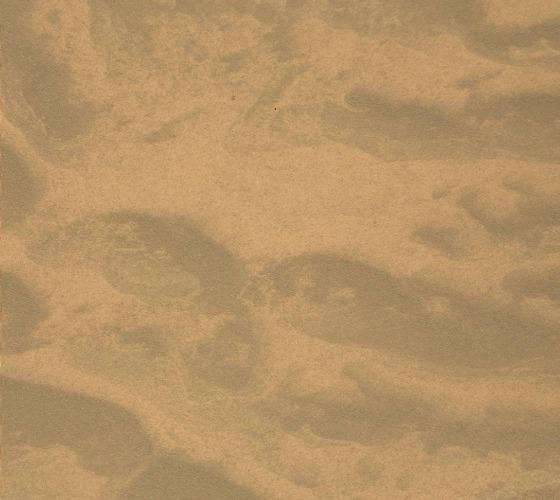
Terrain classes present: Gravel / Sand / Soil